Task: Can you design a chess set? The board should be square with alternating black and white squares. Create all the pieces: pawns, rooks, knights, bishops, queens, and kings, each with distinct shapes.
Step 4418:
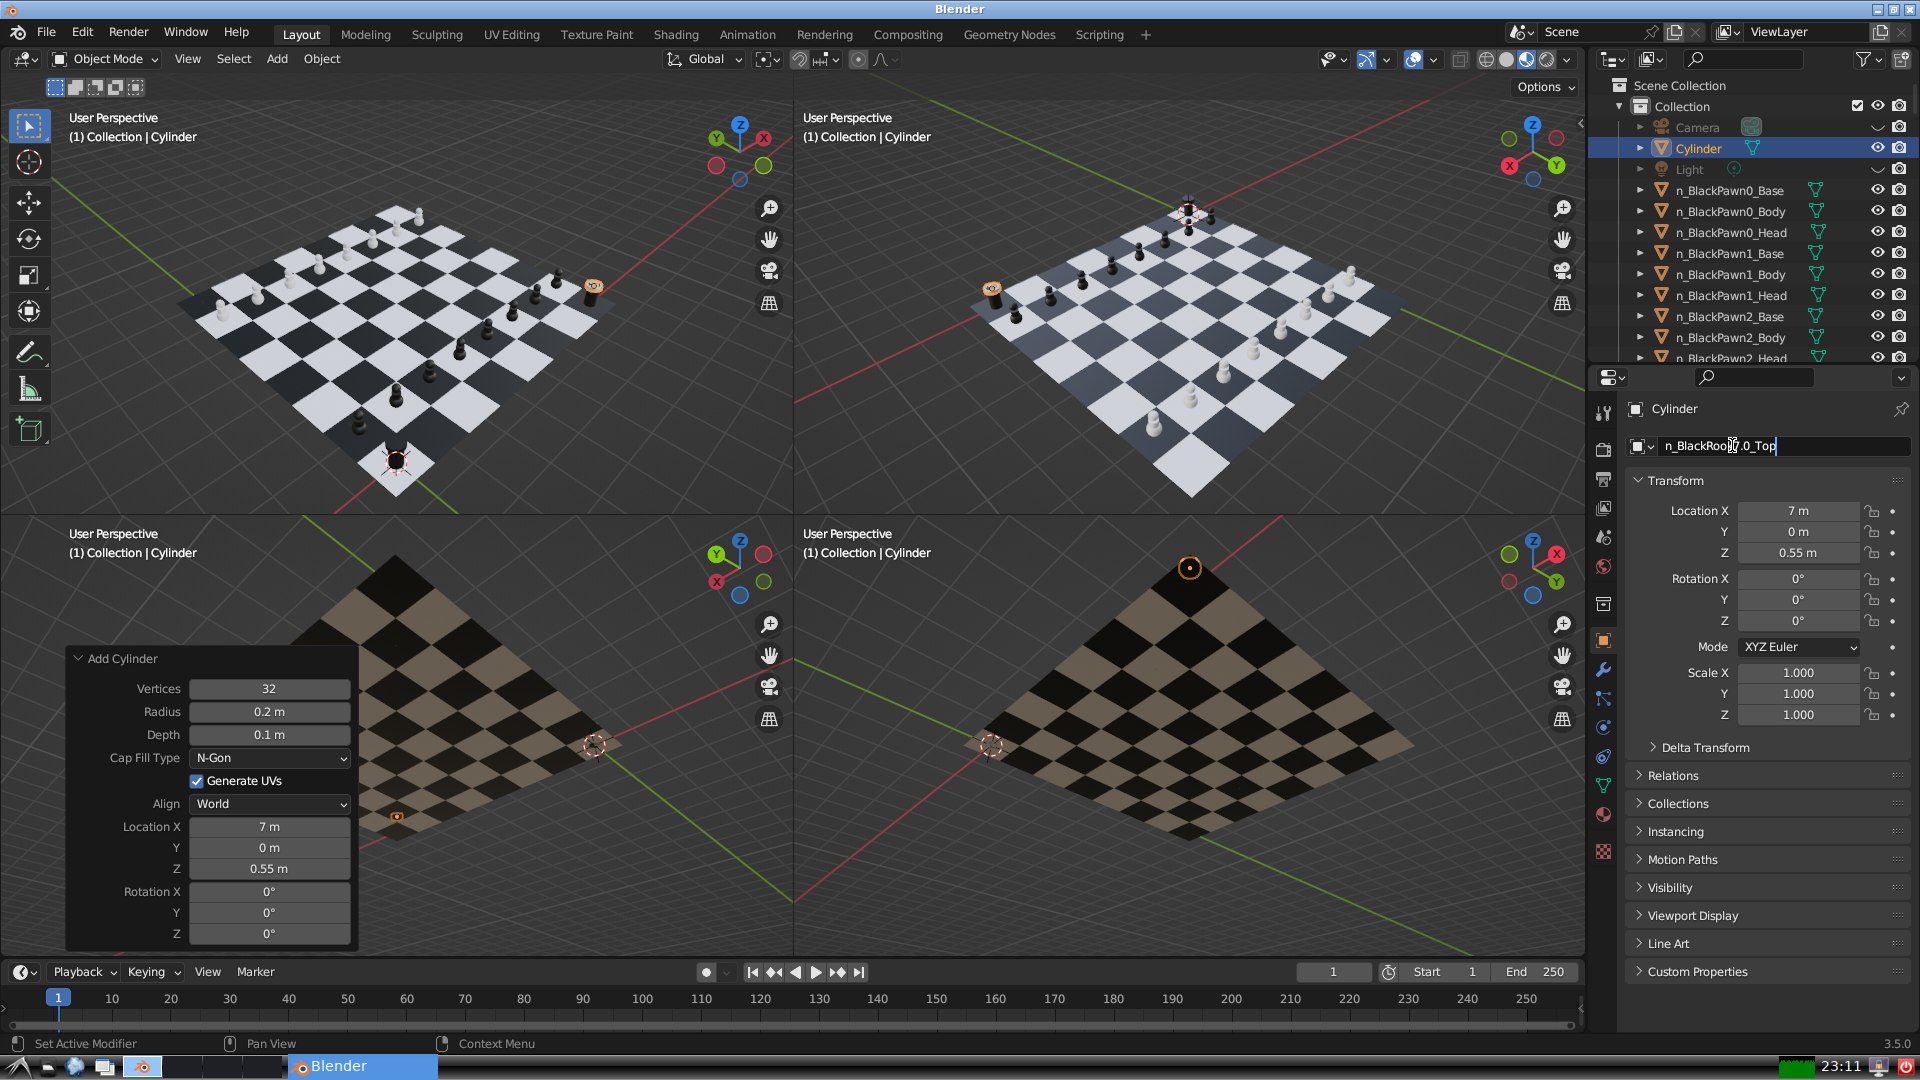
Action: {"key_press": ['Return']}